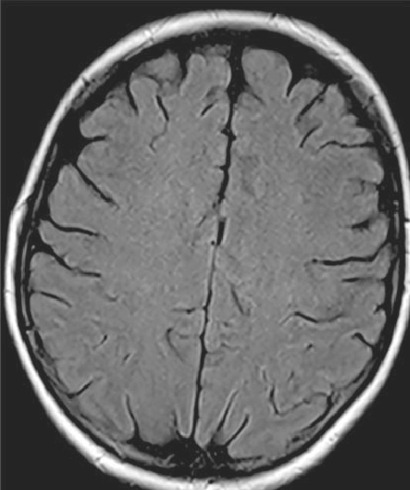
Label: notumor